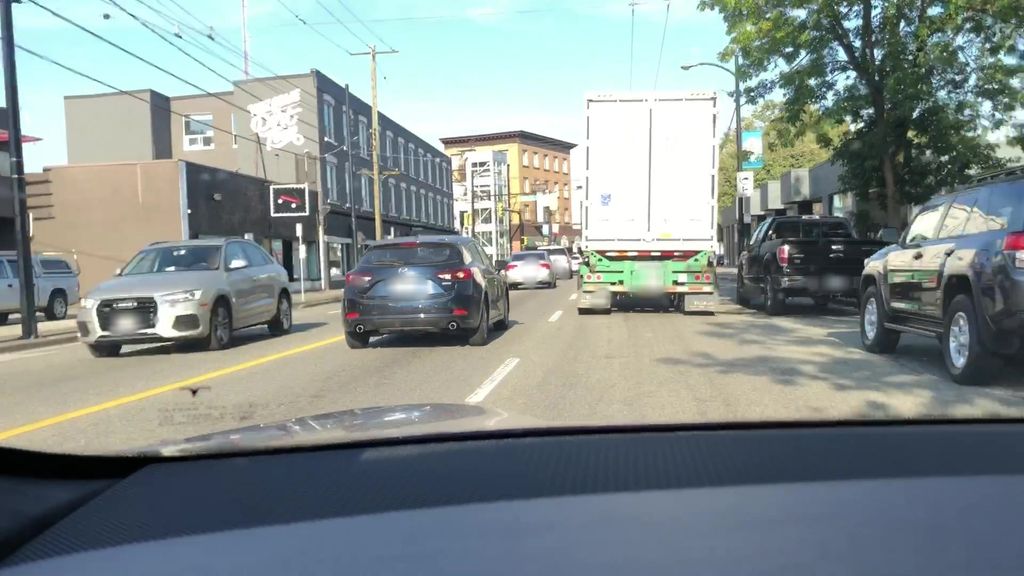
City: vancouver